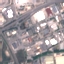
Label: Industrial